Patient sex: M
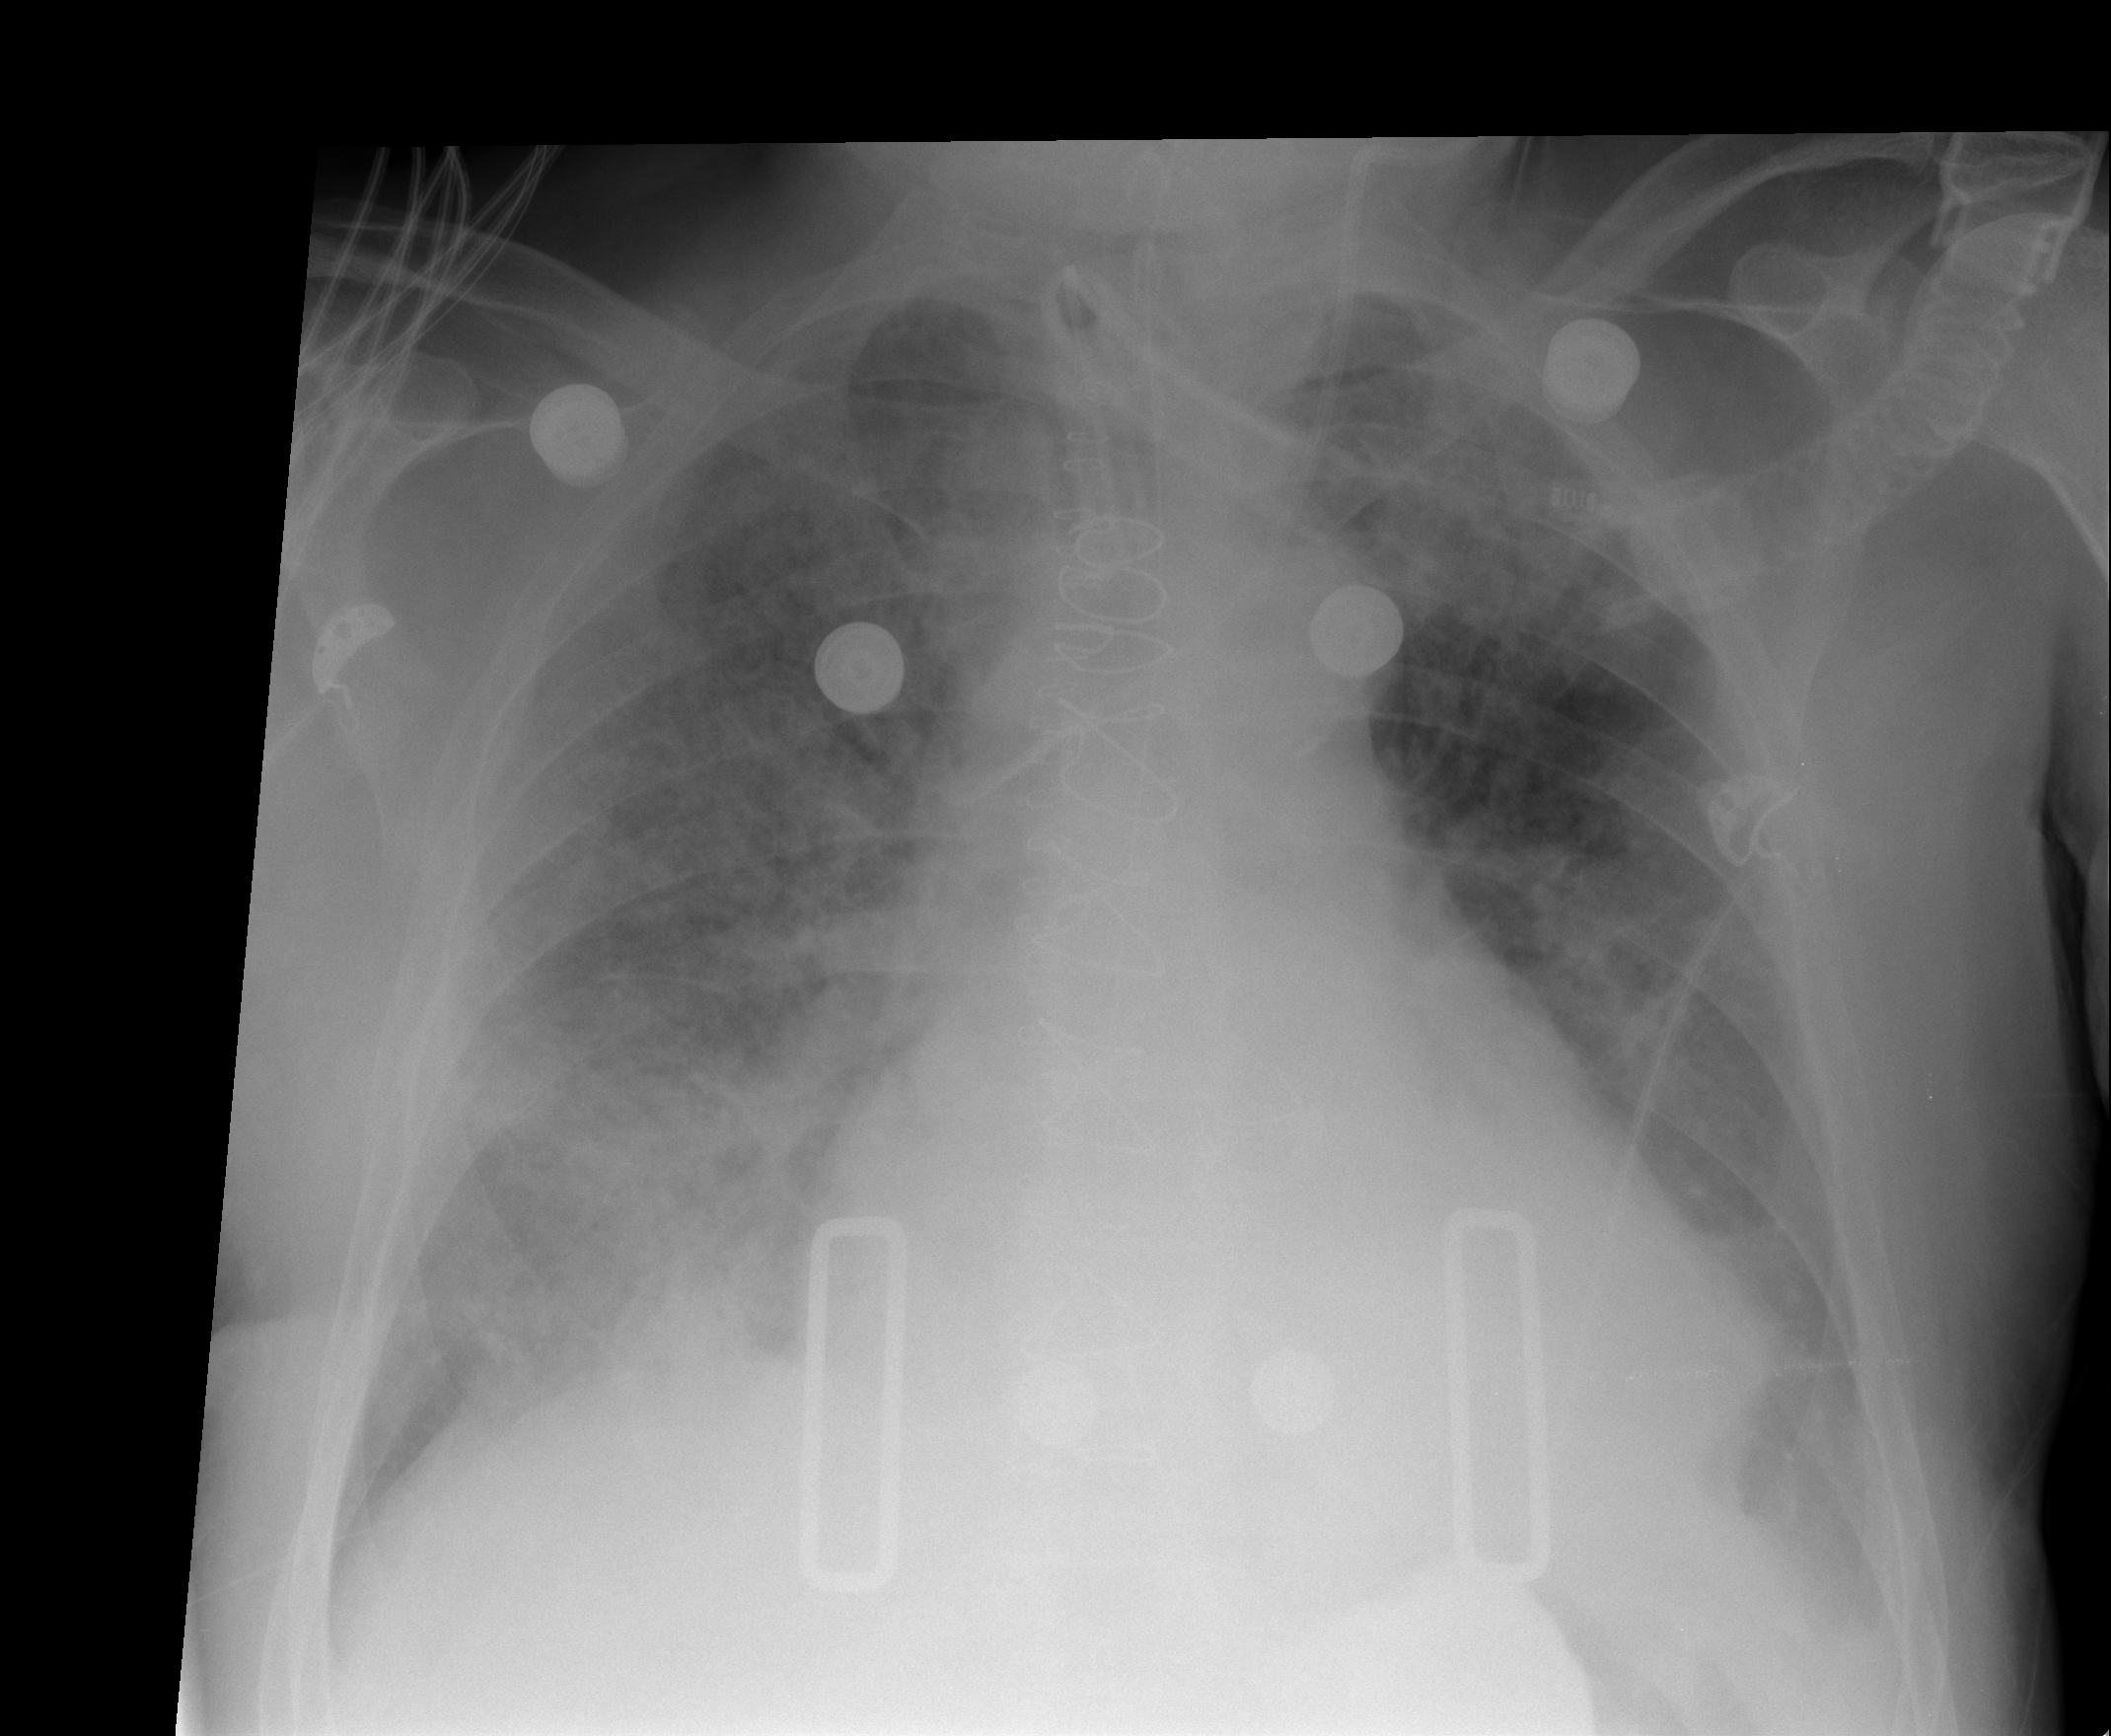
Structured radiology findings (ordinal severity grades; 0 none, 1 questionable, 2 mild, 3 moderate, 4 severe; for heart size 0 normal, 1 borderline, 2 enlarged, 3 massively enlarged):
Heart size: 2
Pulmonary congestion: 2
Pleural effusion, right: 0
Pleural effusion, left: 2
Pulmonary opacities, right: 3
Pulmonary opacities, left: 3
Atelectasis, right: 2
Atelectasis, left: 2